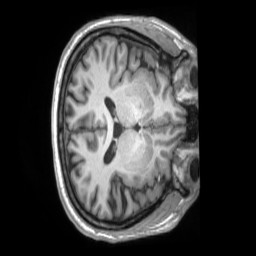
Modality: T1w
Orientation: axial
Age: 54
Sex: male
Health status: ill
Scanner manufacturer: siemens
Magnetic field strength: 3 T
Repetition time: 2.2 s
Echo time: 0.00157 s